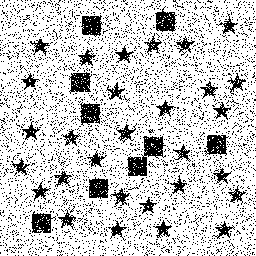
Squares: 9
Triangles: 0
Stars: 29
Total shapes: 38